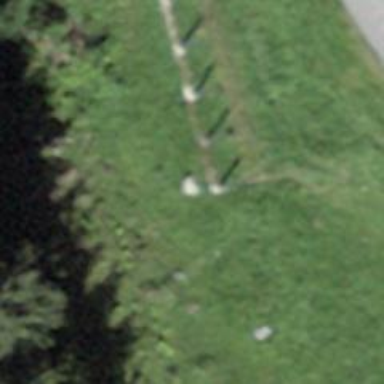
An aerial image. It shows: Path going through tunnel.